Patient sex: F
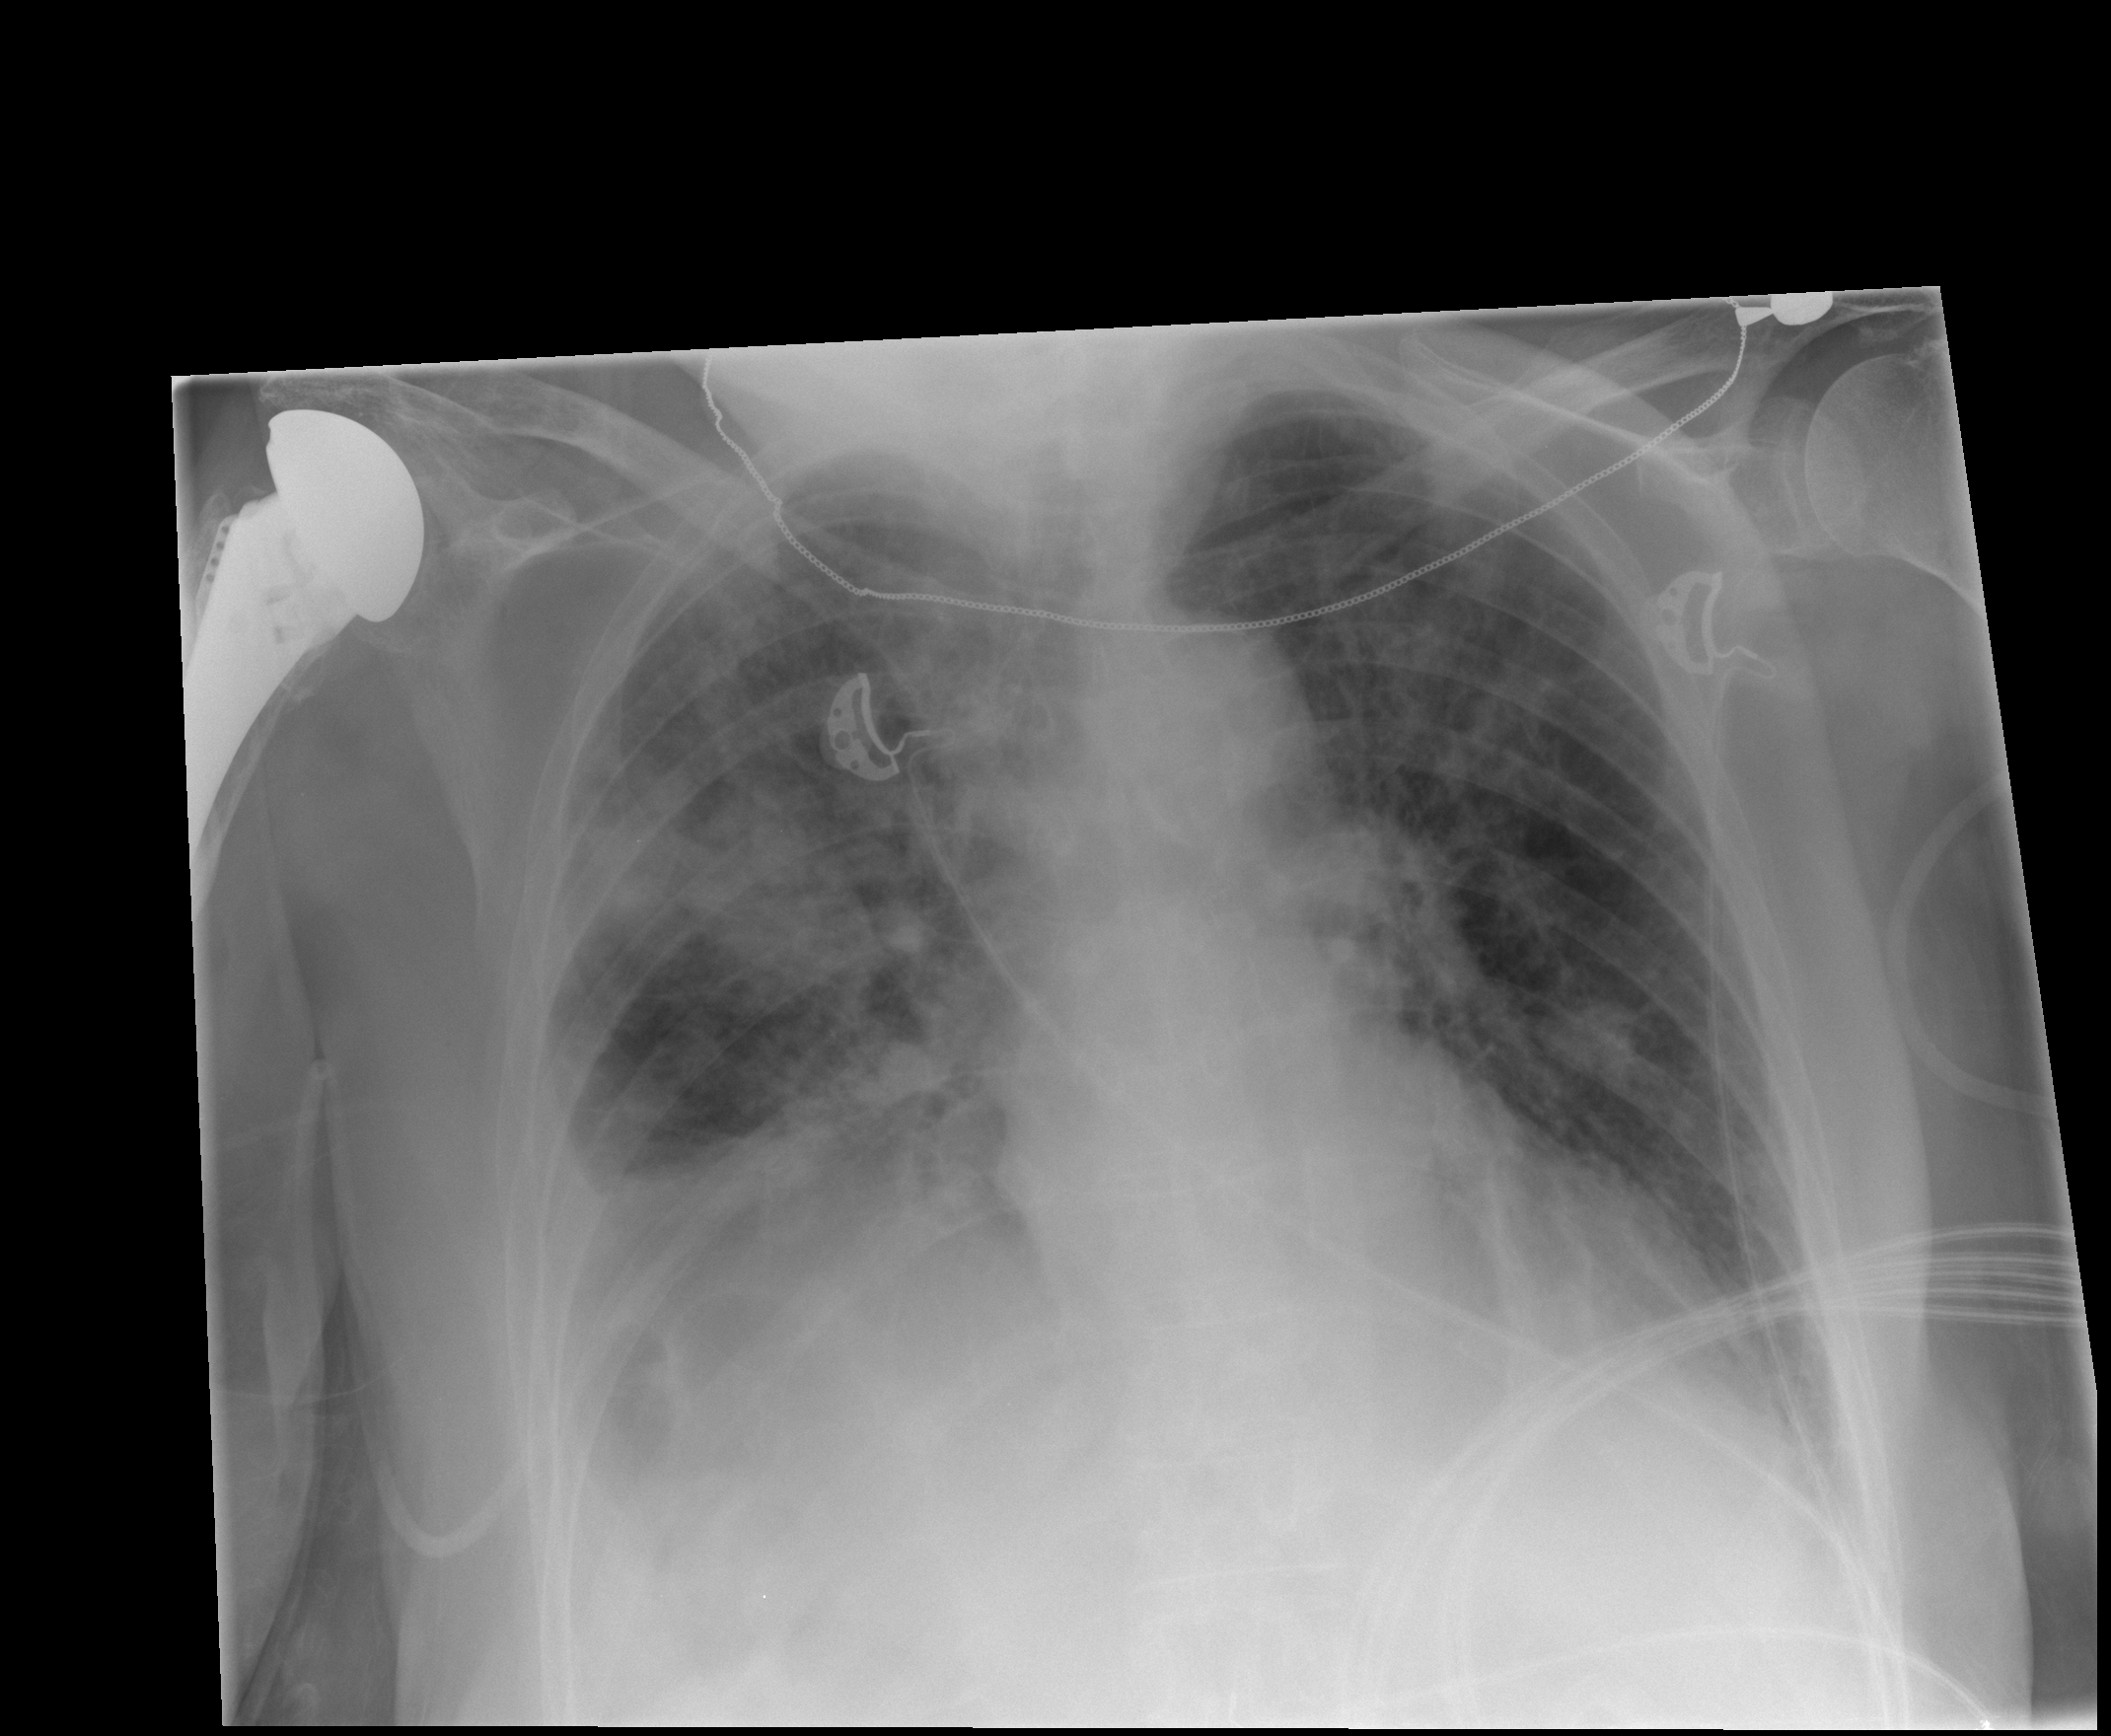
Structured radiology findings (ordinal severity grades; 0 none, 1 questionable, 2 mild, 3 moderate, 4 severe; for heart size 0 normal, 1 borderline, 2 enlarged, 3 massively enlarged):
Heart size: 0
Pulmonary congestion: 2
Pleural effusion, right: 2
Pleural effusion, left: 0
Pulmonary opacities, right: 3
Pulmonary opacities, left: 0
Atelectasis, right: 2
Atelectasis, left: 0